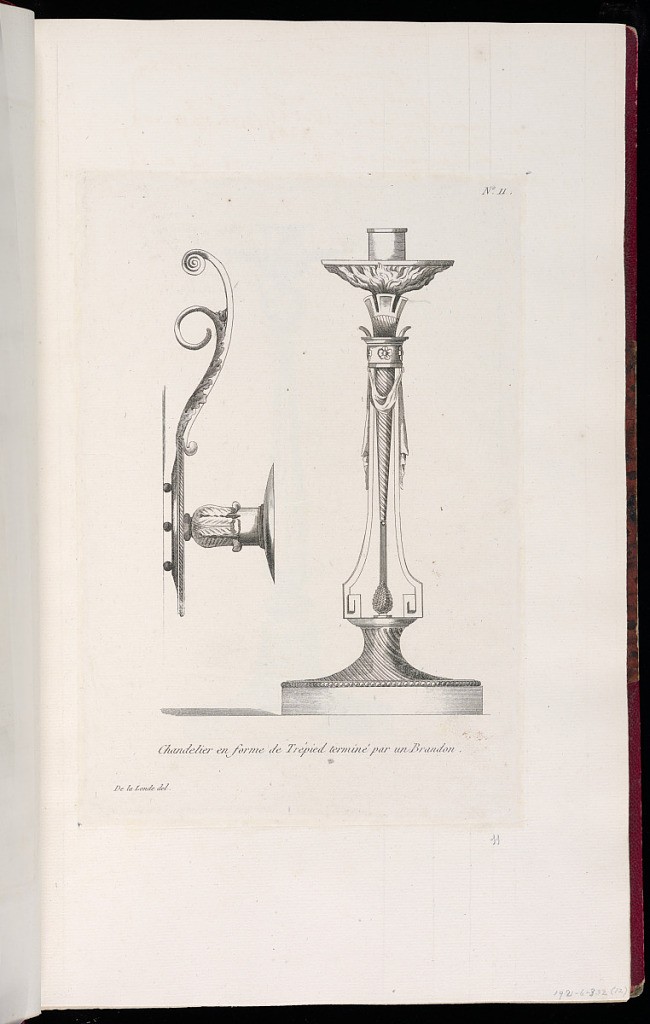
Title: Chandelier en forme de Trépied terminé par un Brandon
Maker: Richard de Lalonde, French, active 1780–96
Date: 1788–1796
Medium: Etching on off-white laid paper
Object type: Print
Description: Design for a tripod candlestick and firebrand decorated with ornament motifs including flames, rosettes, drapery, spiral fluting, bead course, pinecone. The plate is numbered.